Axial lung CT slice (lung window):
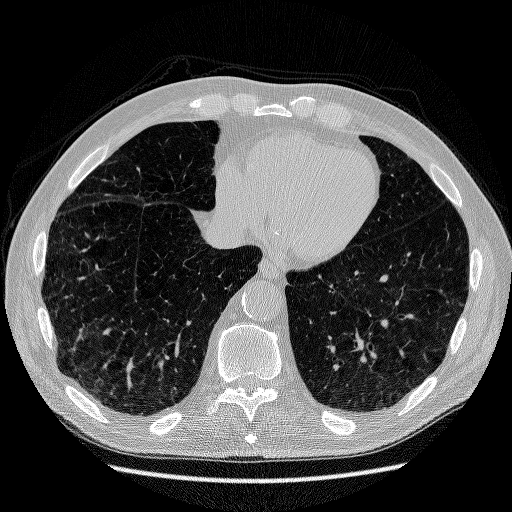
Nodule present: no